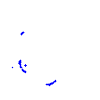
Particle: proton